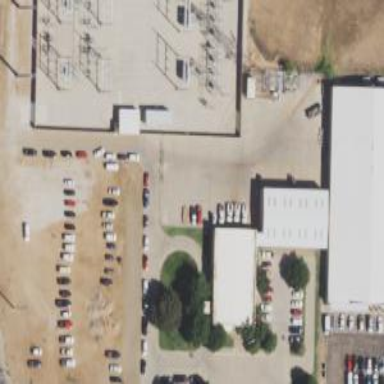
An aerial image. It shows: There is distribution substation enclosed by fence.